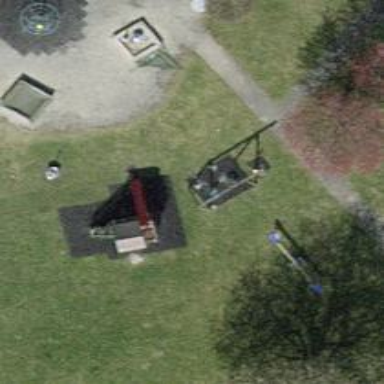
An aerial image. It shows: Playground featuring playhouse.